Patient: sex F, age 67
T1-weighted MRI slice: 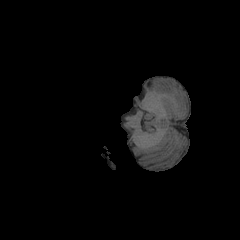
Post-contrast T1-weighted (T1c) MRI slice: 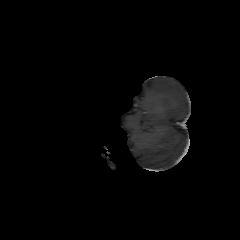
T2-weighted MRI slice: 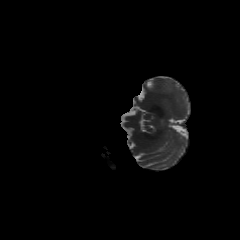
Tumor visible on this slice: no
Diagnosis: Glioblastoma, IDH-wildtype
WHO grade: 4